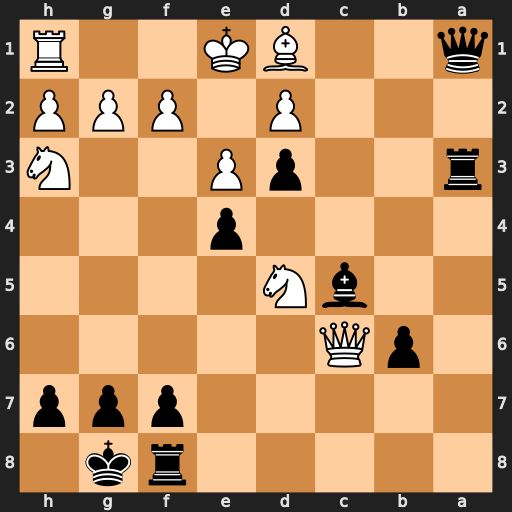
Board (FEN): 5rk1/5ppp/1pQ5/2bN4/4p3/r2pP2N/3P1PPP/q2BK2R
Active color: b
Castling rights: K
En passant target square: -
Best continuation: Qxd1+ Kxd1 Ra1#